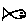
Label: fish